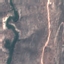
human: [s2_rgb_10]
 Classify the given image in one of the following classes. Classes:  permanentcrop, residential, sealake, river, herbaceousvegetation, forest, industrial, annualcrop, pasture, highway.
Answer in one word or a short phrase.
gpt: HerbaceousVegetation